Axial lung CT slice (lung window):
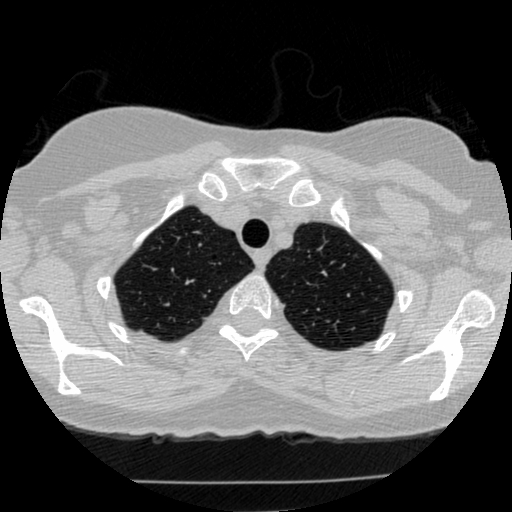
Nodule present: no